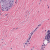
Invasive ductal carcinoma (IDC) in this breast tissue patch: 0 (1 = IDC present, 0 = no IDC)